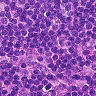
Metastatic tissue present: no